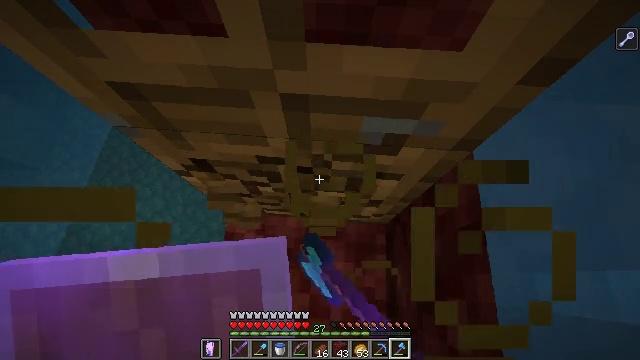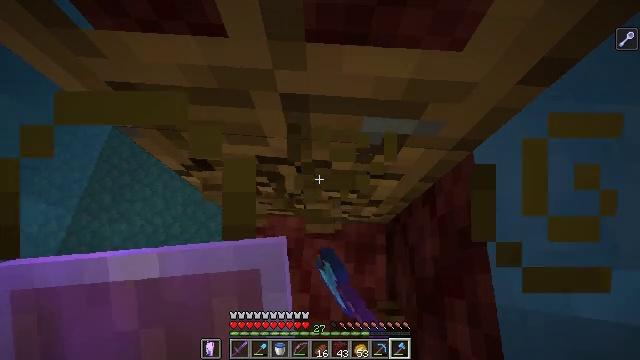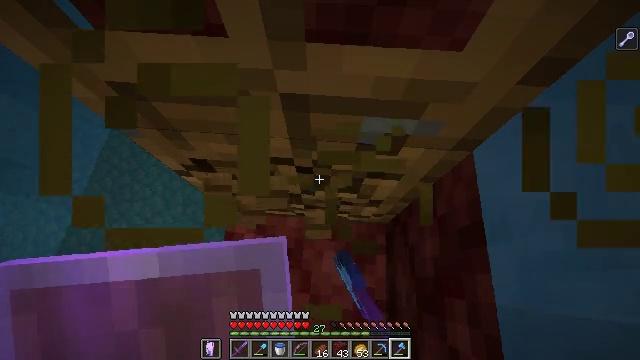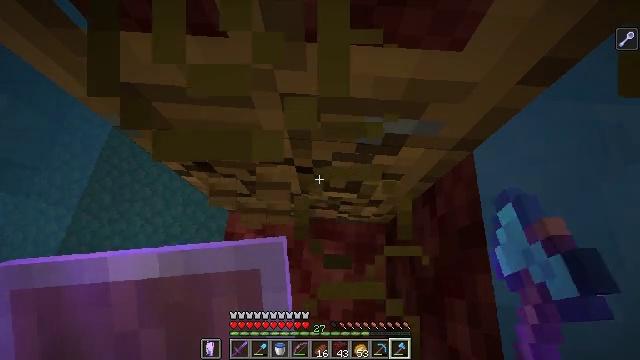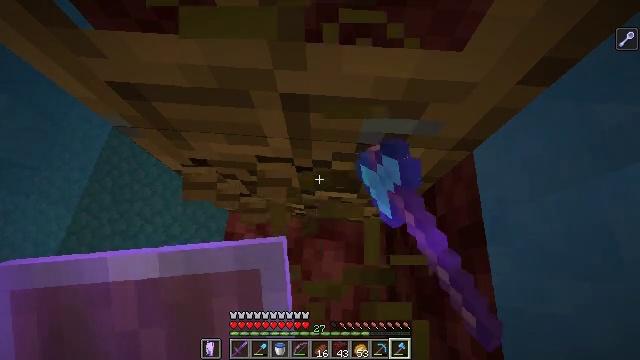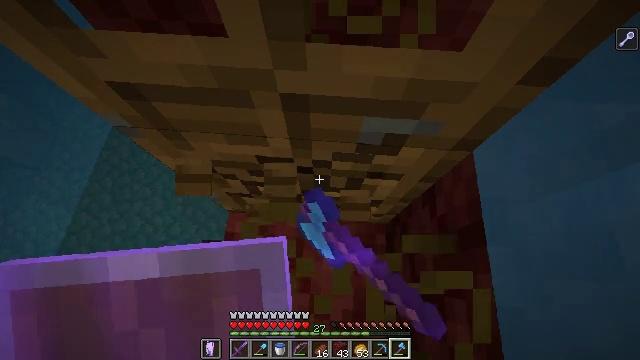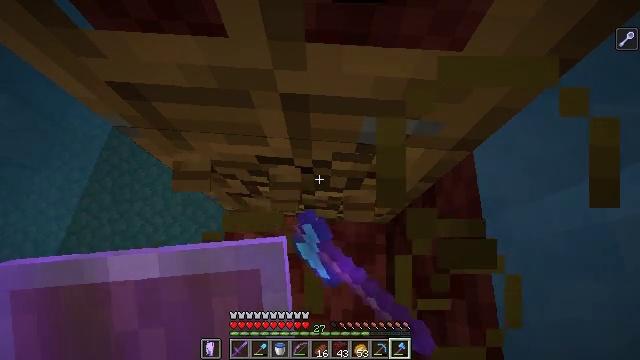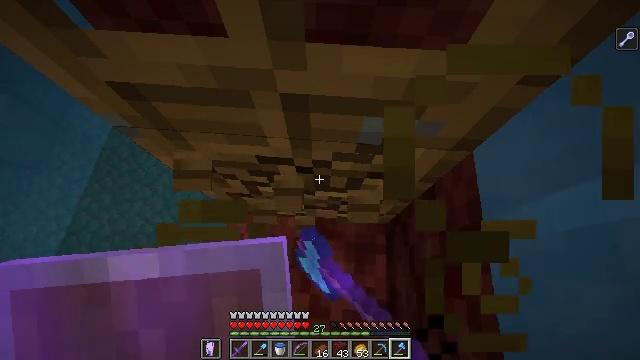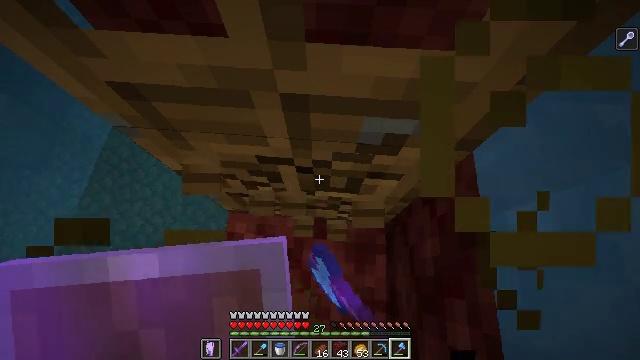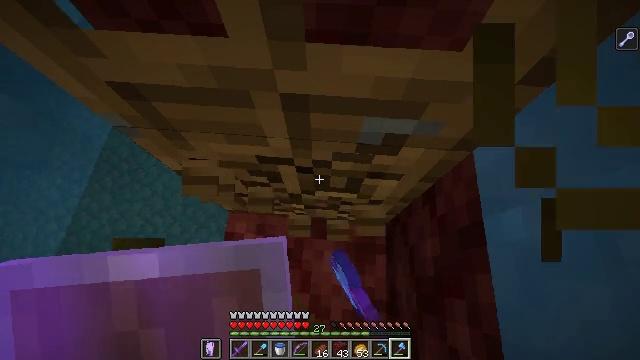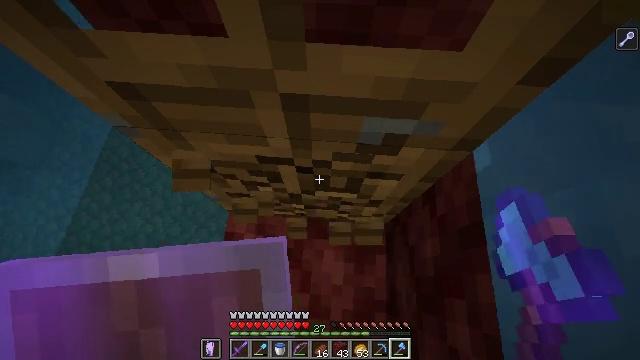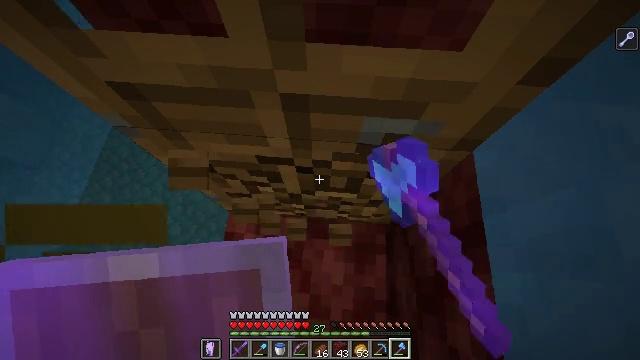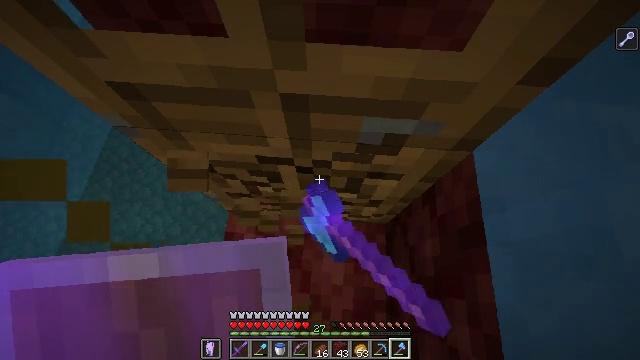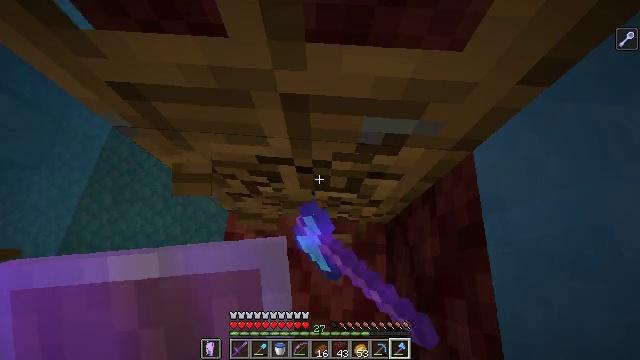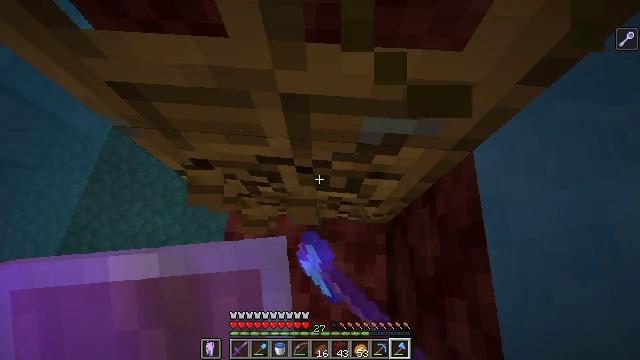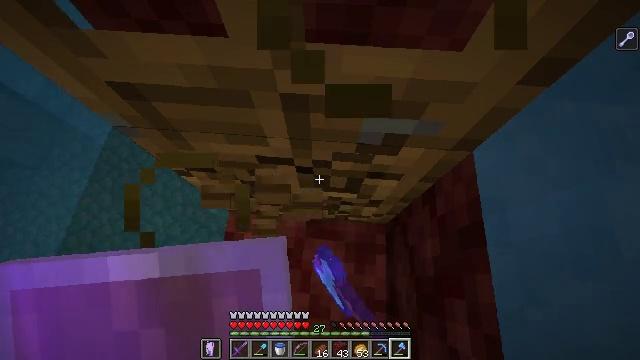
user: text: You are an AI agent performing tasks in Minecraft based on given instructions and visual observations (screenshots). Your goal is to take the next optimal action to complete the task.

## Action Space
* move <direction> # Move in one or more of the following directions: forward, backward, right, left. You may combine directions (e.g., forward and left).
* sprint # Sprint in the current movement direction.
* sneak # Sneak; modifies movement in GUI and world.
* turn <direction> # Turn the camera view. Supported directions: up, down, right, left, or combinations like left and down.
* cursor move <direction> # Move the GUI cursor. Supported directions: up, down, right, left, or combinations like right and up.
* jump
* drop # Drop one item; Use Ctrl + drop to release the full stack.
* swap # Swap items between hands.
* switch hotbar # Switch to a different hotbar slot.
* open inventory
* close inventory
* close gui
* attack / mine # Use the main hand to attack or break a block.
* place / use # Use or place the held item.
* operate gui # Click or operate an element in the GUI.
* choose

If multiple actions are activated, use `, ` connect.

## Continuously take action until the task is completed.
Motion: motion action
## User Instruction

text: Break the oak door to remove it.
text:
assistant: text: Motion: attack / mine
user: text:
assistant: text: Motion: attack / mine
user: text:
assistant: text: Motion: attack / mine
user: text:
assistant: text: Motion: attack / mine
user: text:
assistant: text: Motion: attack / mine
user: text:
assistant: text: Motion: attack / mine
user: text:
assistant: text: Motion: attack / mine
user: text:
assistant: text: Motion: attack / mine
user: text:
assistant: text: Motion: attack / mine
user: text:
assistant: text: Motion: attack / mine
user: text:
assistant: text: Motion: attack / mine
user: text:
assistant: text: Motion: attack / mine
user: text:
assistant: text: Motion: attack / mine
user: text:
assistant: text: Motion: attack / mine
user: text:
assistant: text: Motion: attack / mine
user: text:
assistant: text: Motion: attack / mine
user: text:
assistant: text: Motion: attack / mine
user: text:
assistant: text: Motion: attack / mine
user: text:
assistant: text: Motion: attack / mine
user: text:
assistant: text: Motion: attack / mine
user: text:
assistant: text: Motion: attack / mine
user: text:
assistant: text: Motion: attack / mine
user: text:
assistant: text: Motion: attack / mine
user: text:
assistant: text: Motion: attack / mine
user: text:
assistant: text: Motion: attack / mine
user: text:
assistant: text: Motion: attack / mine
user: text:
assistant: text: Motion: attack / mine
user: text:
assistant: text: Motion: attack / mine
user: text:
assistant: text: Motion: attack / mine
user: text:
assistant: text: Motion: attack / mine